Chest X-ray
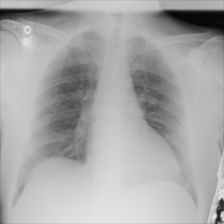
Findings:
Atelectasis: negative
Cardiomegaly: negative
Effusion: negative
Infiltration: negative
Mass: negative
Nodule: negative
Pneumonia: negative
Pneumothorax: negative
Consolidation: negative
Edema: negative
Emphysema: negative
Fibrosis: negative
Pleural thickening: negative
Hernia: negative